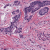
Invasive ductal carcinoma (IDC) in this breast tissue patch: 1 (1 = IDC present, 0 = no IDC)